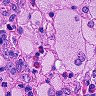
Metastatic tissue present: no